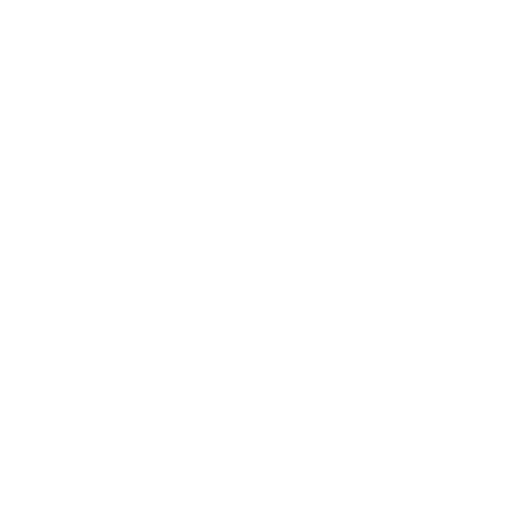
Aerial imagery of mountain in Alaska named Davison Mountain containing only unknown